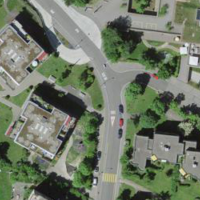
EUNIS habitat code: 55
Species observed at this site:
Plantago media